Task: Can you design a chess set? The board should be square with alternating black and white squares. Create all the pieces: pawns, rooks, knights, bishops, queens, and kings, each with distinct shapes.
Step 24:
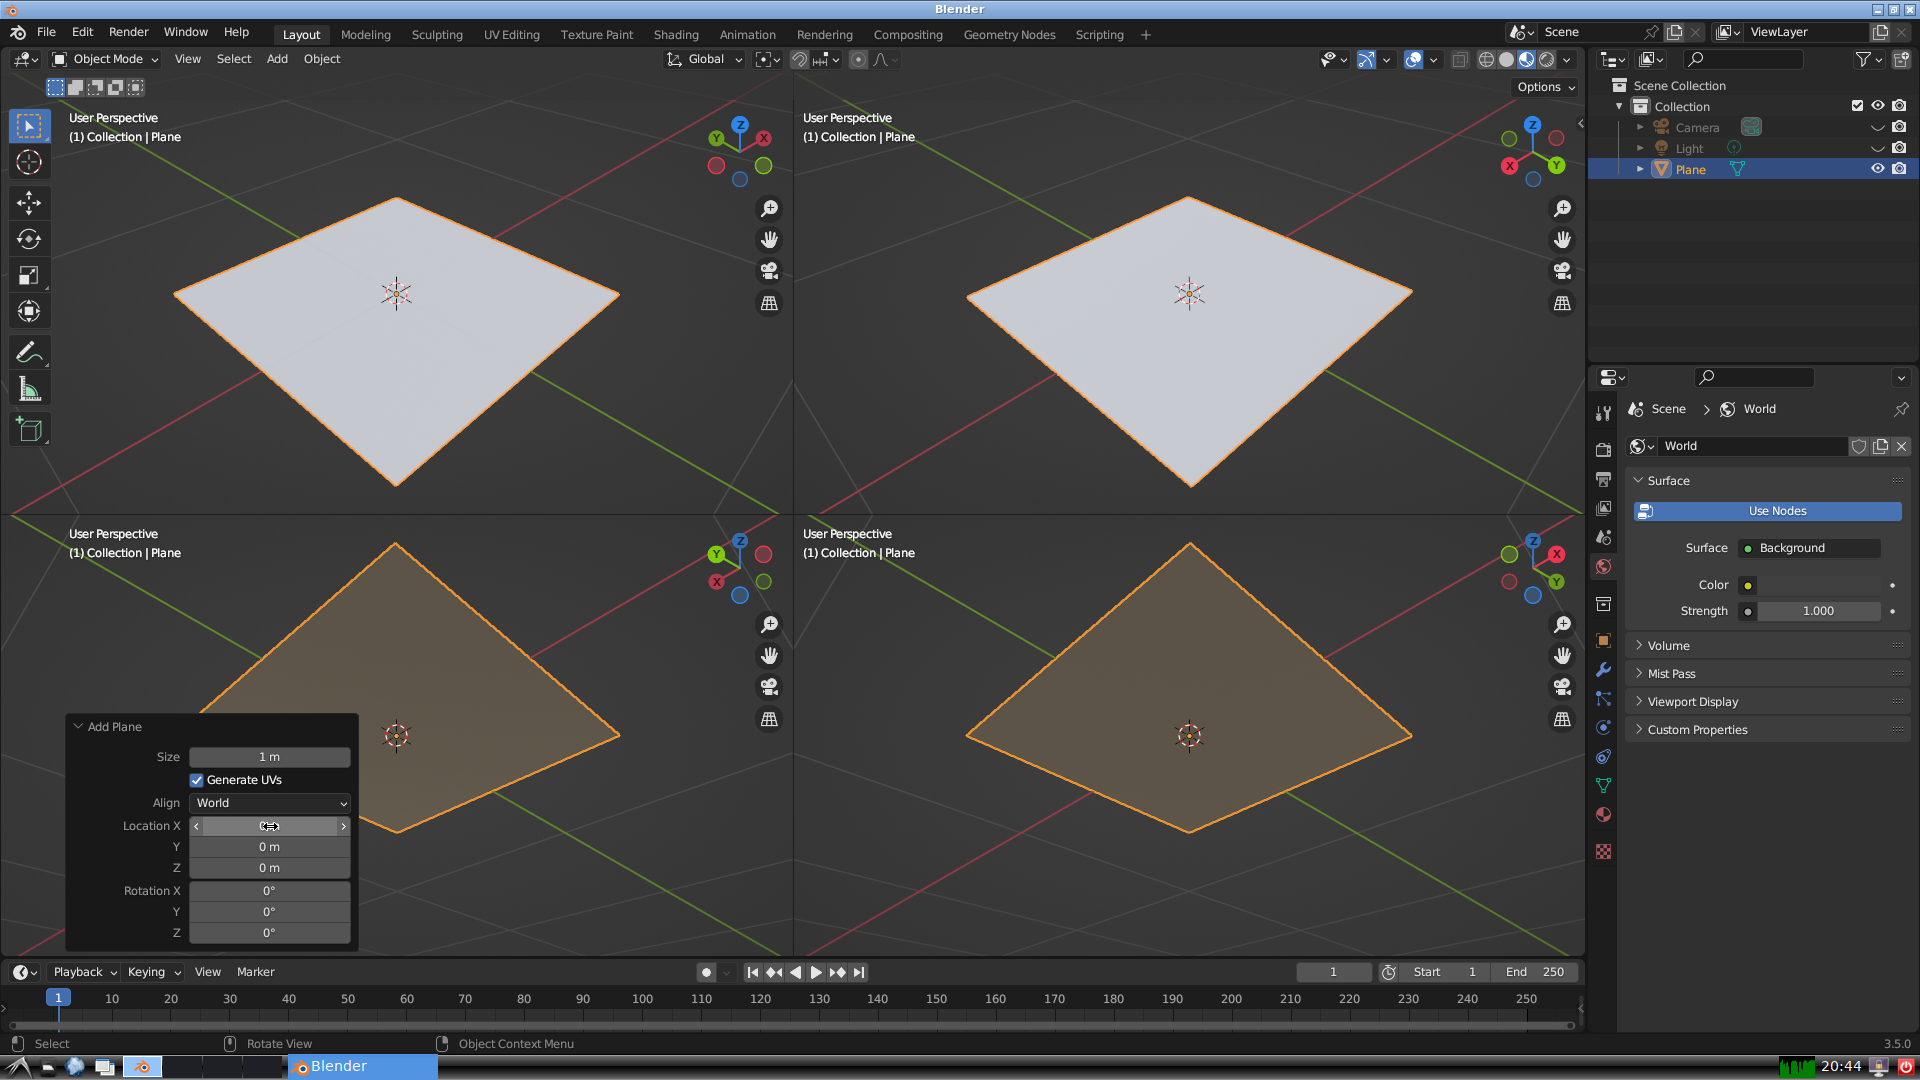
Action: {"mouse_move": [270, 846]}